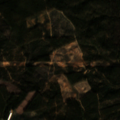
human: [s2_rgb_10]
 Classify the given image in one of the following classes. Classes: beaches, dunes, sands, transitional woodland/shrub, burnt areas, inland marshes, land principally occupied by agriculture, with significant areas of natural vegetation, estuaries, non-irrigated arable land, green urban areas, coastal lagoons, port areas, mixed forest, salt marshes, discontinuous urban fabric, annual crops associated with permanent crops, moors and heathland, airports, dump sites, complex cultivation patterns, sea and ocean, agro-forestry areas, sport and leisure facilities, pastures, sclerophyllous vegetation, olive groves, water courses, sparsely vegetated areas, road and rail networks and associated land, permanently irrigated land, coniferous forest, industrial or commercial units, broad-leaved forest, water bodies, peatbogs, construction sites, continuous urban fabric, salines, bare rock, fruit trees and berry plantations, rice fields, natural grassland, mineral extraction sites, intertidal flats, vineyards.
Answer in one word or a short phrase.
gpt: broad-leaved forest, transitional woodland/shrub